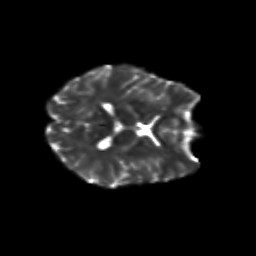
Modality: T2w
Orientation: axial
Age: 23
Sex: female
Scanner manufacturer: siemens
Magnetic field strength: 3 T
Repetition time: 3.5 s
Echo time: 0.125 s